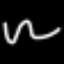
Label: squiggle